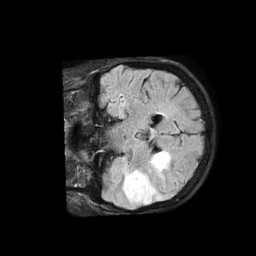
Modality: FLAIR
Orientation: coronal
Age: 61
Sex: female
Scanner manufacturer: philips
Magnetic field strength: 1.5 T
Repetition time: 6 s
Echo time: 0.1029 s